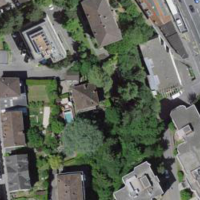
EUNIS habitat code: 54
Species observed at this site:
Corylus avellana
Impatiens parviflora